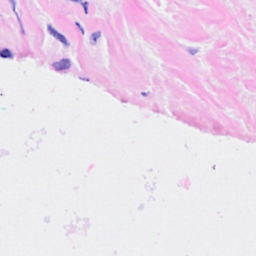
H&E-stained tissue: Breast